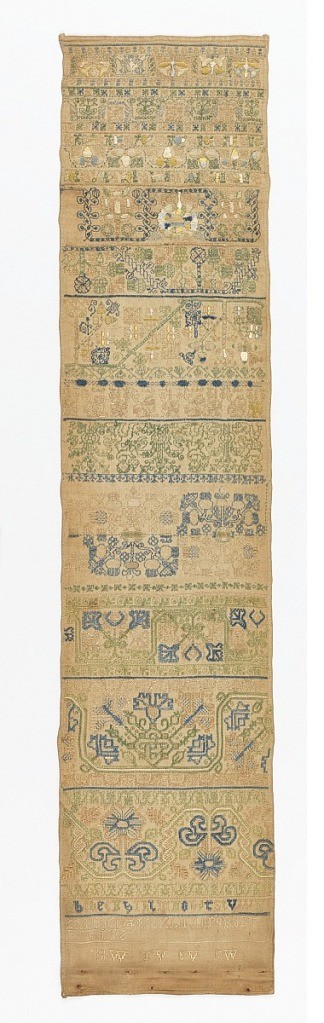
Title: Sampler
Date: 17th century
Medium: silk and linen embroidery on linen foundation Technique: embroidered in satin, chain, double running, running, montenegrin cross, eyelet, and loop and twist (needle lace) stitches on plain weave foundation
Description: Bands of pattern in green, blue, faded red, and yellow.  Two alphabets and monograms RW, TV, GV, and GW.